Interaction volume radius: 5 \u00c5
Interaction volume height: 15 \u00c5
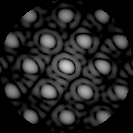
Disorder parameter: 0.133